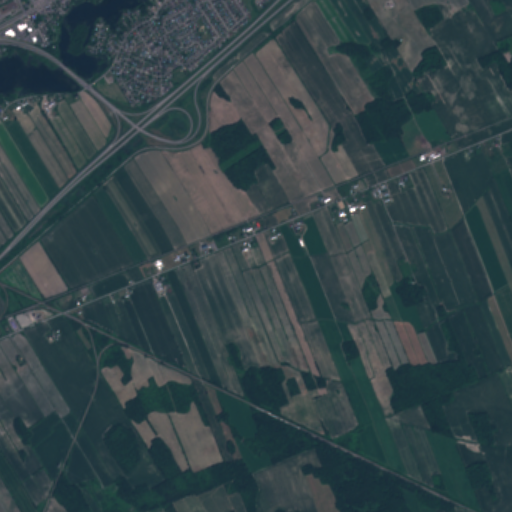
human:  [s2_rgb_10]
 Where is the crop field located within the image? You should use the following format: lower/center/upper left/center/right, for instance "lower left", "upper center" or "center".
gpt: The crop field is located in the upper left of the image.
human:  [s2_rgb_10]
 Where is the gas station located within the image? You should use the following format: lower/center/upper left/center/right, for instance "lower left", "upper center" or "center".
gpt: The gas station is located in the upper left of the image.
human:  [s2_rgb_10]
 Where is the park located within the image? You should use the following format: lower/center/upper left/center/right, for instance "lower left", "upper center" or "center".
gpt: The park is located in the upper left of the image.
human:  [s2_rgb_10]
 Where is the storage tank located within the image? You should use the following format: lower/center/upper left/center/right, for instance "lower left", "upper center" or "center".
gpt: The storage tank is located in the center right of the image.
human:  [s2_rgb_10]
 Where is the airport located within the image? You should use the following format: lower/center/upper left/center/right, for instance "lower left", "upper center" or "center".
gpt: There is no airport in the image.